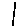
Label: line